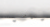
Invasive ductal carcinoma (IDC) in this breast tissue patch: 0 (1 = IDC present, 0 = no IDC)